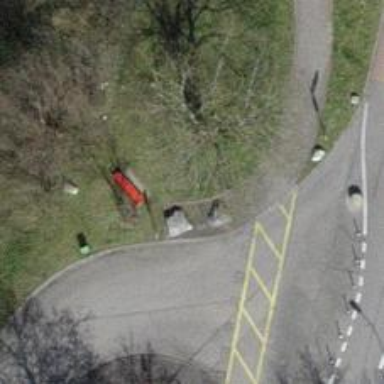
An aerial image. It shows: Red bench.